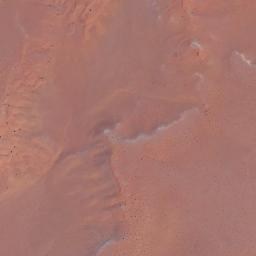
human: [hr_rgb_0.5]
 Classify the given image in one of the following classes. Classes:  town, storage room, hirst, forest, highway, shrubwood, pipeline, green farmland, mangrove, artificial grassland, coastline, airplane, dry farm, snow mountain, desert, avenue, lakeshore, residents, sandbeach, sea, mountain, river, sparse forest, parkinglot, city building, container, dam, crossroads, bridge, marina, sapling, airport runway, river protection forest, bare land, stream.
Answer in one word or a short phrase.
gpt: desert